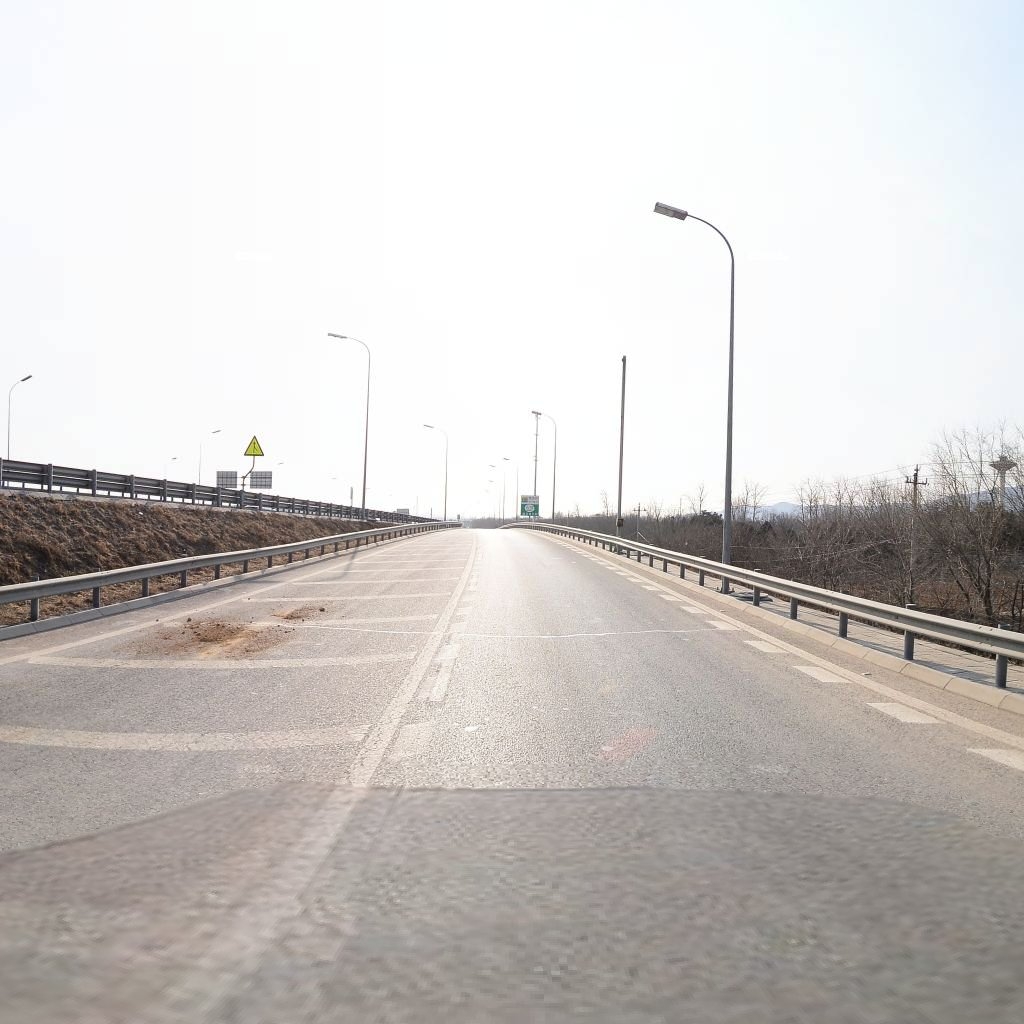
Region: Haidian
Road damage annotations: longitudinal patch